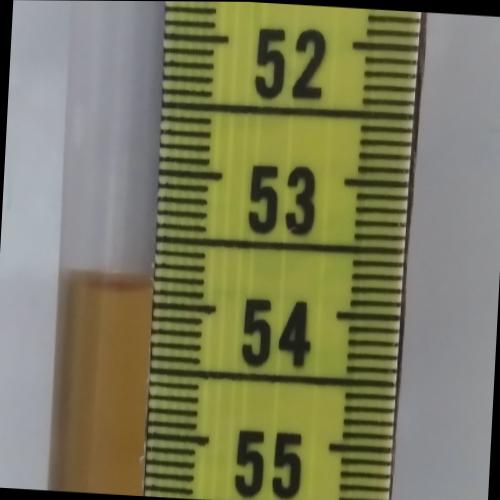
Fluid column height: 53.9 cm